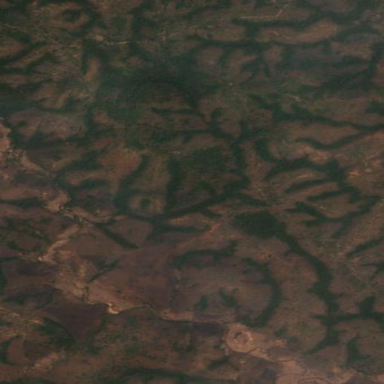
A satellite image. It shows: Forest area.